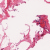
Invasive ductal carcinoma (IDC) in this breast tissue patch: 0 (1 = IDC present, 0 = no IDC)